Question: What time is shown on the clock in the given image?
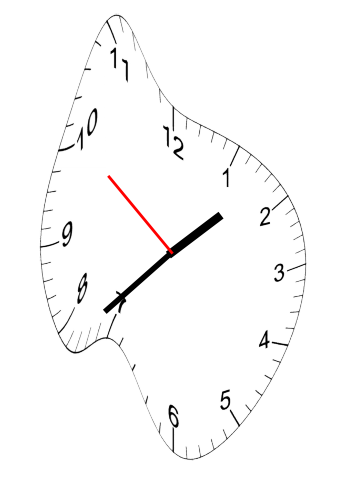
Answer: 01:37:51